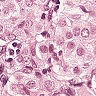
Metastatic tissue present: yes